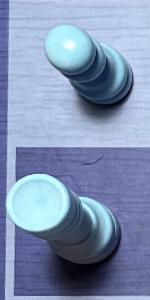
Label: Rook_White